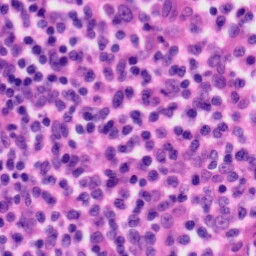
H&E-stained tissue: Tonsil